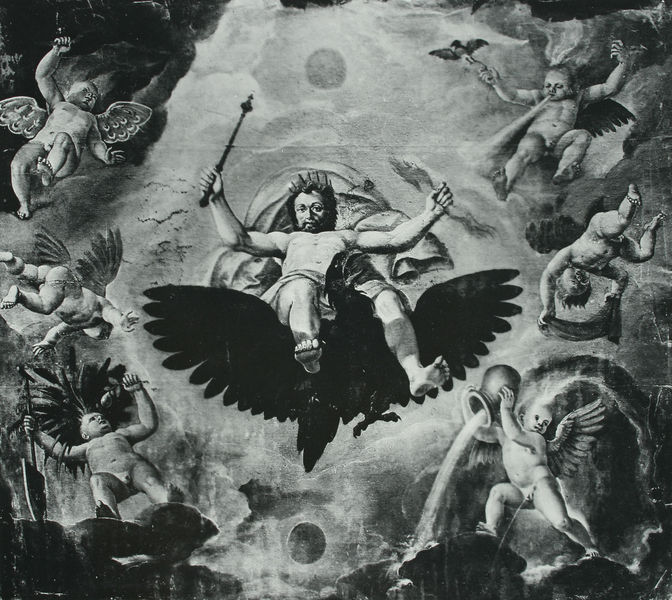
Titel: Jupiter
Künstler: Melchior Bocksberger
Standort: München
Institution: Residenz, Hofgarten, Lusthaus
Schlagwörter: adler, dunkel, felsen, feuer, flügel, gemälde, gott, himmel, mann, nackt, schatten, umhang, vogel, wasser, weiß, wolken, grau, hell, licht, schwarz, blick, tuch, malerei, gericht, barock, federn, mensch, rache, taube, herr, erde, vögel, wind, sonne, gewand, tücher, decke, krone, renaissance, arbeit, fliegen, engel, krug, putto, vase, topf, perspektive, stab, jungen, afrika, tag, luft, könig, wein, wandgemälde, wandmalerei, fallen, fotografie, mond, gefäß, antike, religion, blitze, flug, winde, schwarz-weiß, stich, kugel, krallen, entwurf, mythologie, schmetterling, krüge, christus, untersicht, axt, blitz, götter, hölle, teufel, thor, verdammt, zeus, mythos, mittelalter, sturz, fresken, greif, griechenland, posaunen, fontäne, wasserstrahl, fanfaren, deckengemälde, fresko, jupiter, rabe, posaune, putten, putti, donner, eagle, schwebend, pfeil, schaufel, spaten, himmelfahrt, zepter, amoretten, szepter, planet, giessen, griechische mythologie, pusten, deckenmalerei, jesus, elemente, mont, verkürzt, frühe neuzeit, indianer, ausgiessen, krähe, baby, genien, genius, weltgericht, erdteile, attribute, christud, himmelwärts, neptun, wolkendecke, wassr, tag und nacht, ganymed, heidnisch, himmelwesen, blitzbündel, verdamnis, pinkeln, ausschütten, chronos, domine, krug schütten, racourci, schwarzer adler, quellputte, aus den wolcken, federkrone, kroone, pinkelt, pinkelnder putto